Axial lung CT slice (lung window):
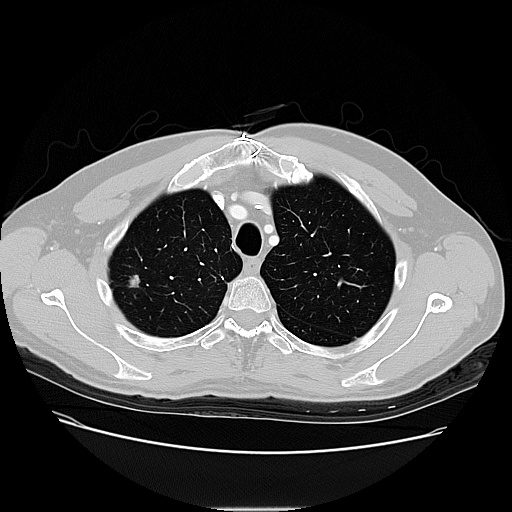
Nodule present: yes
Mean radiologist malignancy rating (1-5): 3